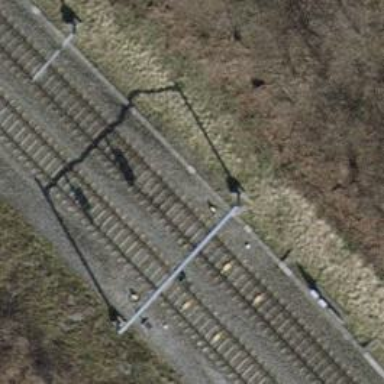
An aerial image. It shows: Railway signal.